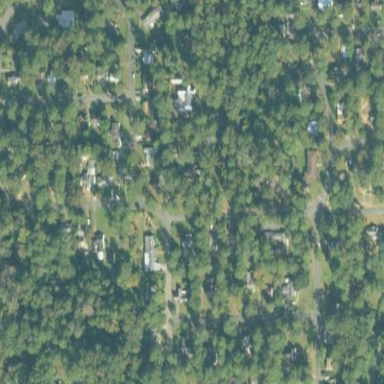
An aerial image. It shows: Residential area composed of single-family homes.